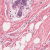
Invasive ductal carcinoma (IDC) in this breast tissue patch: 0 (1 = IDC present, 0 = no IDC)